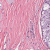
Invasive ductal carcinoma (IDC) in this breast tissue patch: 0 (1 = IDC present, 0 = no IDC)